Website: bh-photo
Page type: account-selection
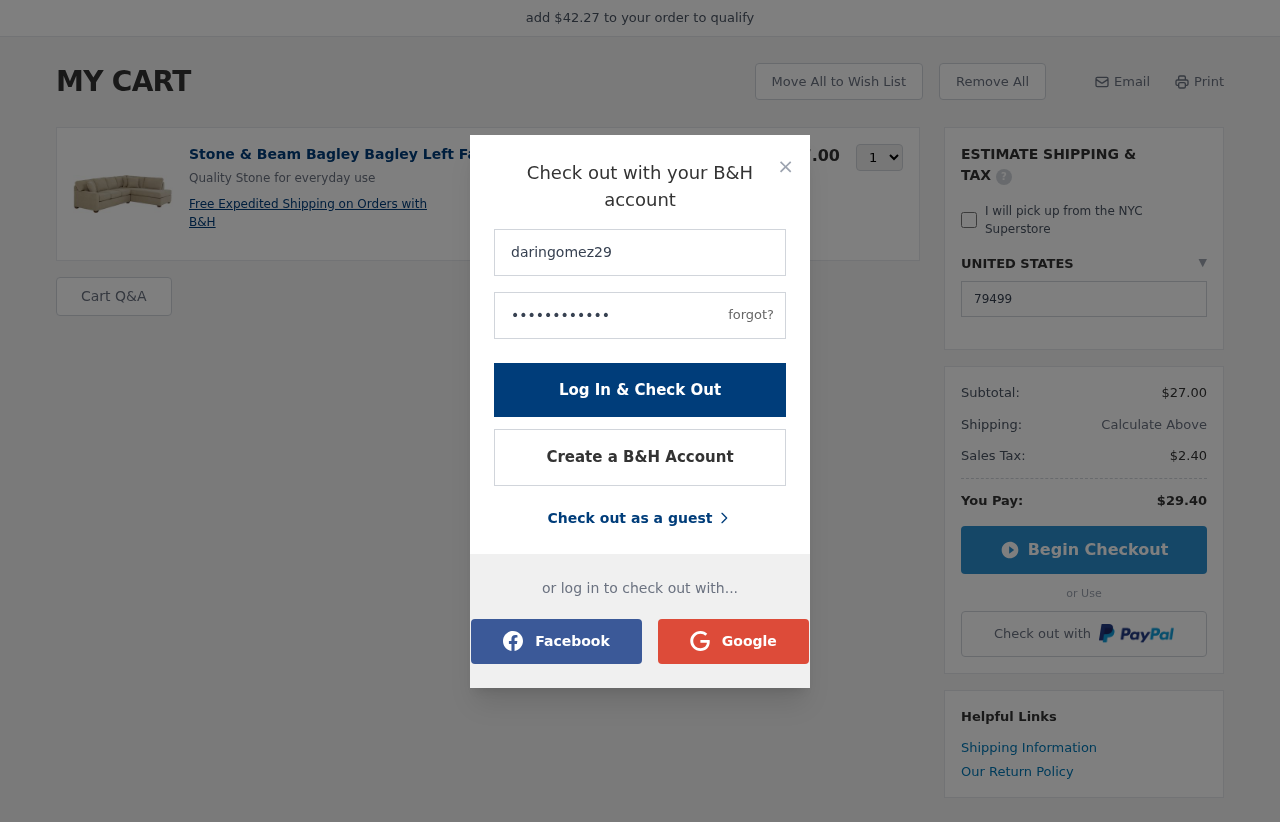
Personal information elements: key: PII_COUNTRY
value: UNITED STATES
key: PII_LOGIN_USERNAME
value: daringomez29
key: PII_POSTCODE
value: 79499
Product elements: key: PRODUCT1_DESC
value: Quality Stone for everyday use
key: PRODUCT1_NAME
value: Stone & Beam Bagley Bagley Left Facing Sofa Fabric
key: PRODUCT1_PRICE
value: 27
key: PRODUCT1_QUANTITY
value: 1
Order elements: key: ORDER_SUBTOTAL
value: $27.00
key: ORDER_TAX
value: $2.40
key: ORDER_TOTAL
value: $29.40
Other elements: key: AMOUNT_TO_QUALIFY
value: $42.27